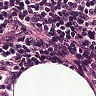
Metastatic tissue present: no